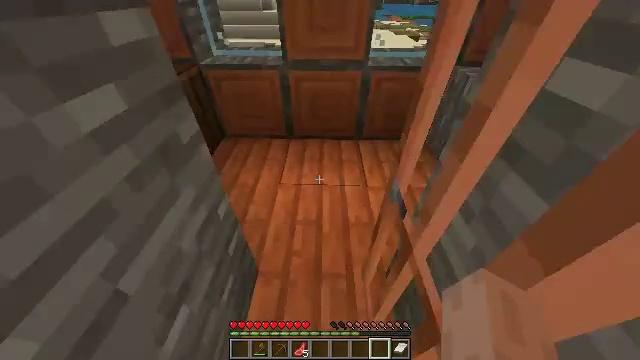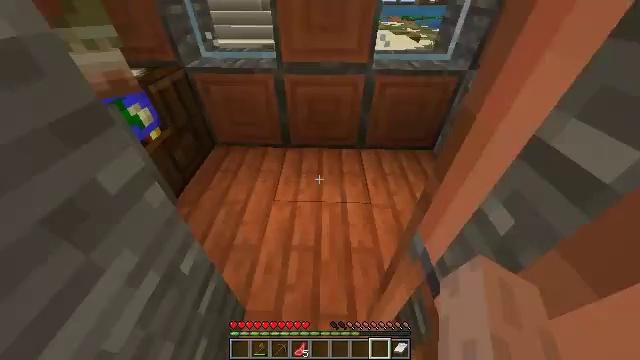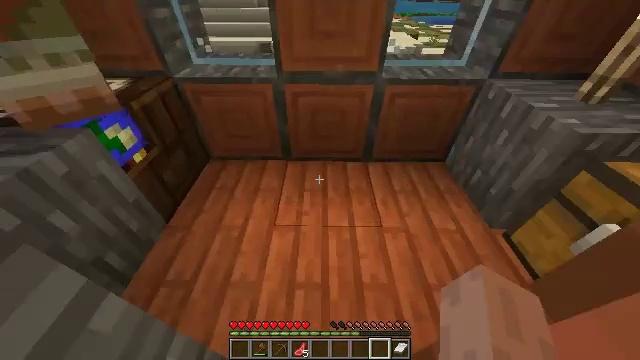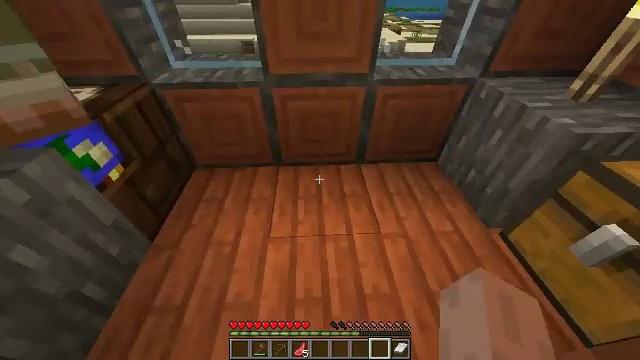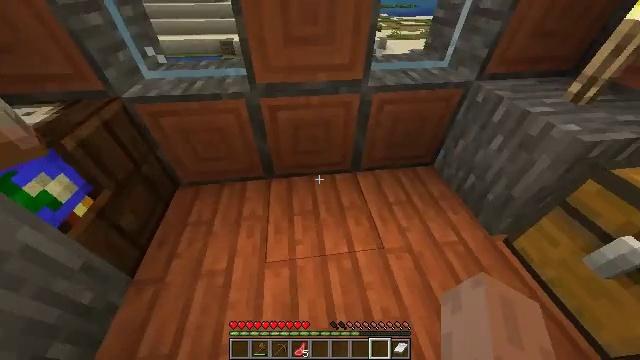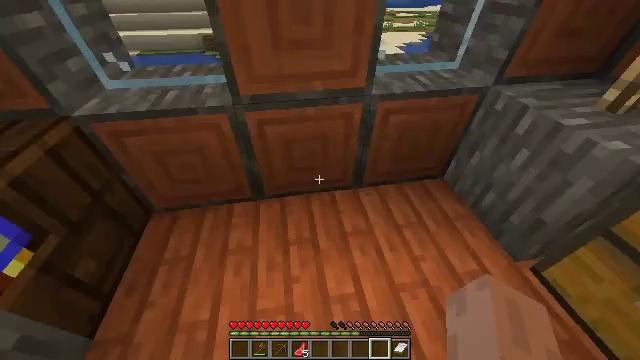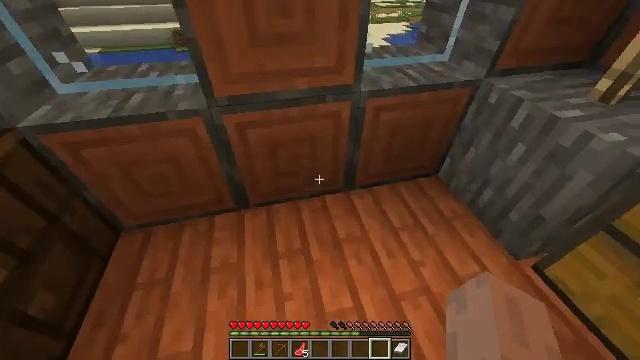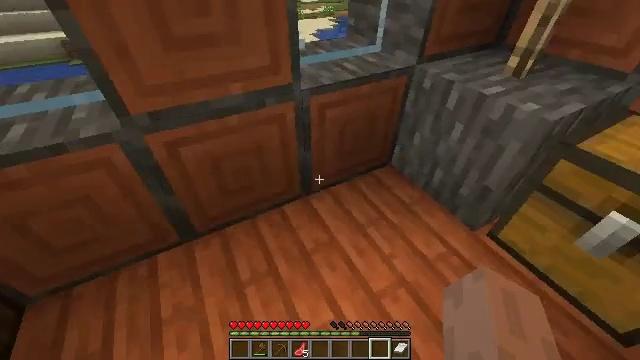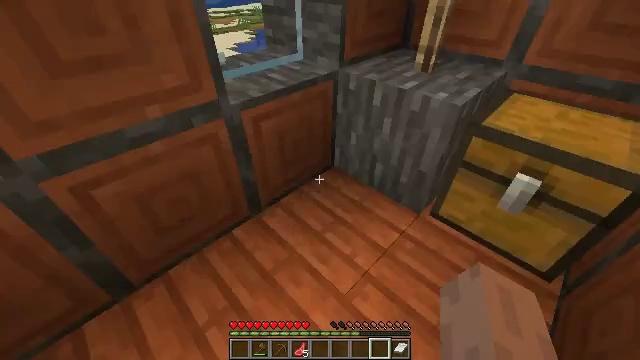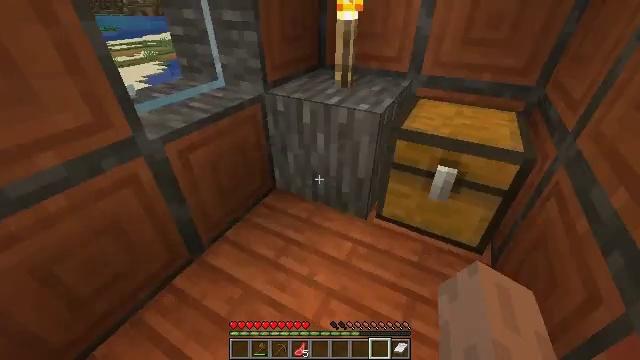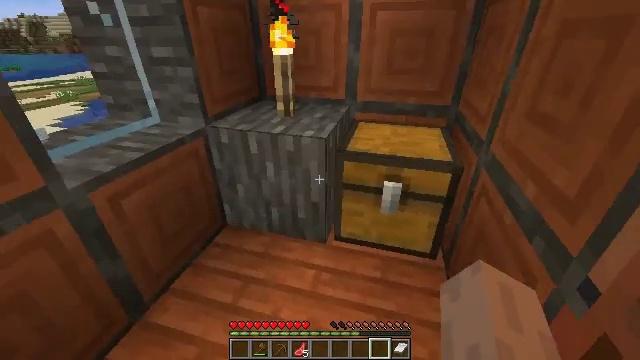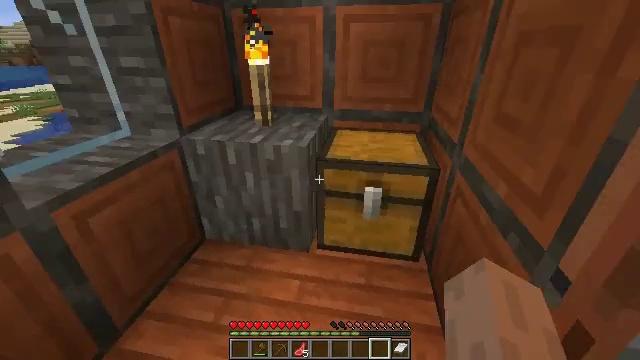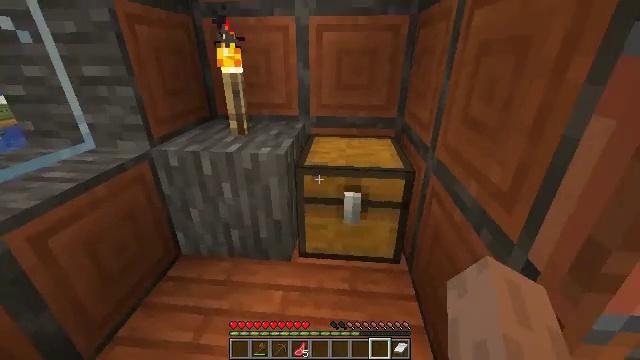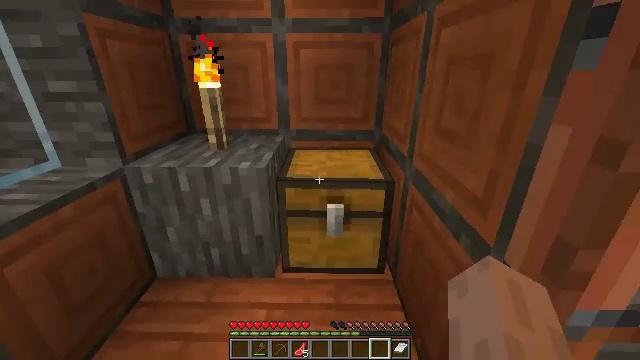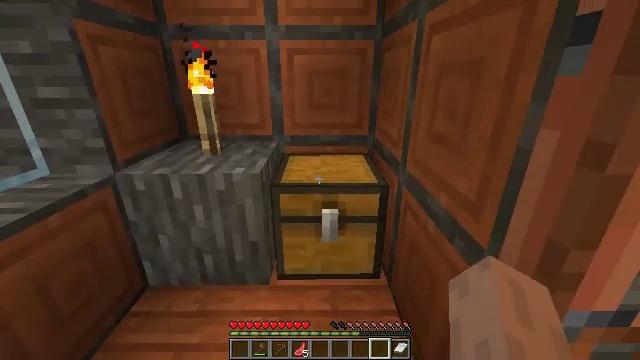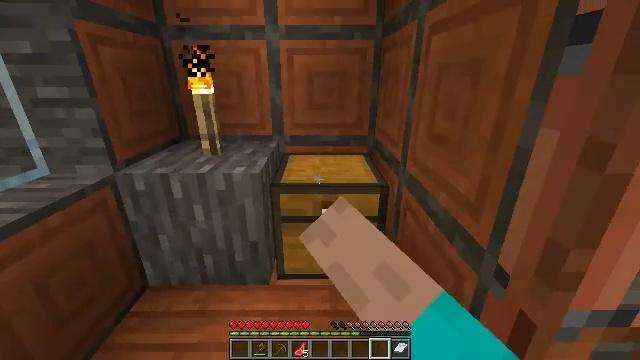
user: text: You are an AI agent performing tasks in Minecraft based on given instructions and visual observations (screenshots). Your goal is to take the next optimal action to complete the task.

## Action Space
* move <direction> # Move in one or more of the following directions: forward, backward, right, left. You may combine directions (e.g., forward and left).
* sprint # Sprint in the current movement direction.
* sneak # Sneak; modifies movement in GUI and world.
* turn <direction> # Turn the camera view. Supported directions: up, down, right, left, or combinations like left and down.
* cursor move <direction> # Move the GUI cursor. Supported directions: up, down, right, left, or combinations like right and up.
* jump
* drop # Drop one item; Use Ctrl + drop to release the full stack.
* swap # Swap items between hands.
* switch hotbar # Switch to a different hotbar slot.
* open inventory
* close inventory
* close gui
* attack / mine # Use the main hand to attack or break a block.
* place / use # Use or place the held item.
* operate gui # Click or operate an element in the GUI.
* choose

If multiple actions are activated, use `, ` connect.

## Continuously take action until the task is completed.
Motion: motion action
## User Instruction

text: Left-click on the smoker to mine it.
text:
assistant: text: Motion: move forward
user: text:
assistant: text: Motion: move forward and move left
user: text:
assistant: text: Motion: move forward and move left, turn right
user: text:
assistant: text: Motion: move forward, turn right
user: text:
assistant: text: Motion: turn right
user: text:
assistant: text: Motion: turn right
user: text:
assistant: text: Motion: turn right
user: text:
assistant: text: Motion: turn right and up
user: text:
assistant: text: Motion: turn right and up
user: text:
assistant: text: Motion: turn right and up
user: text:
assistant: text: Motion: turn right and up
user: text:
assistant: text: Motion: turn right and up
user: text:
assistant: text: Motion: turn right and up
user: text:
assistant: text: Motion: turn right and up, use / place
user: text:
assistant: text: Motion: use / place
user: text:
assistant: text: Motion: use / place
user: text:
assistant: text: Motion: no_op
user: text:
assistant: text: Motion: no_op
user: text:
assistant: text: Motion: open gui
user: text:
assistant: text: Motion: no_op
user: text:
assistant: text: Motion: no_op
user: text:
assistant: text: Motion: no_op
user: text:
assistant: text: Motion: no_op
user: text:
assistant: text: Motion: cursor move up
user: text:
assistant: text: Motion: cursor move up
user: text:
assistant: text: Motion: no_op
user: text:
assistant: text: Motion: no_op
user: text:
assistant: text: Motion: no_op
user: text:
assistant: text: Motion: sneak
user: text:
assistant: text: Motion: sneak